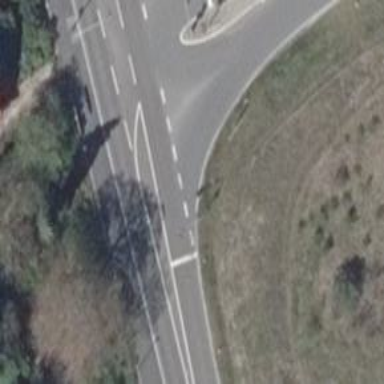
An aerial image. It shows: Asphalt secondary road with opposite-track cycleway.